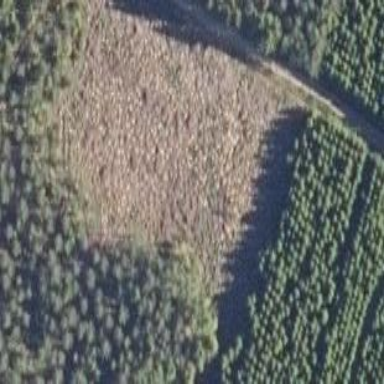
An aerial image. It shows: Clearcut area with scrub vegetation.